Field crop: maize
Growth stage: 2
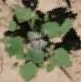
Species: chenopodium